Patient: sex F, age 59
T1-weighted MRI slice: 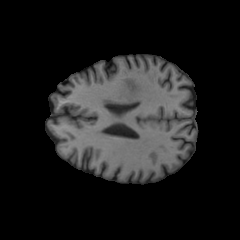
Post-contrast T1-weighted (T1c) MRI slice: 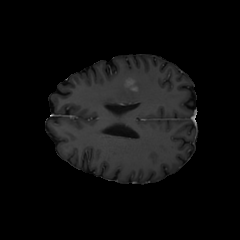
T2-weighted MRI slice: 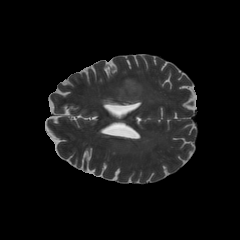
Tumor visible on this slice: yes
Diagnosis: Glioblastoma, IDH-wildtype
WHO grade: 4